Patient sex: M
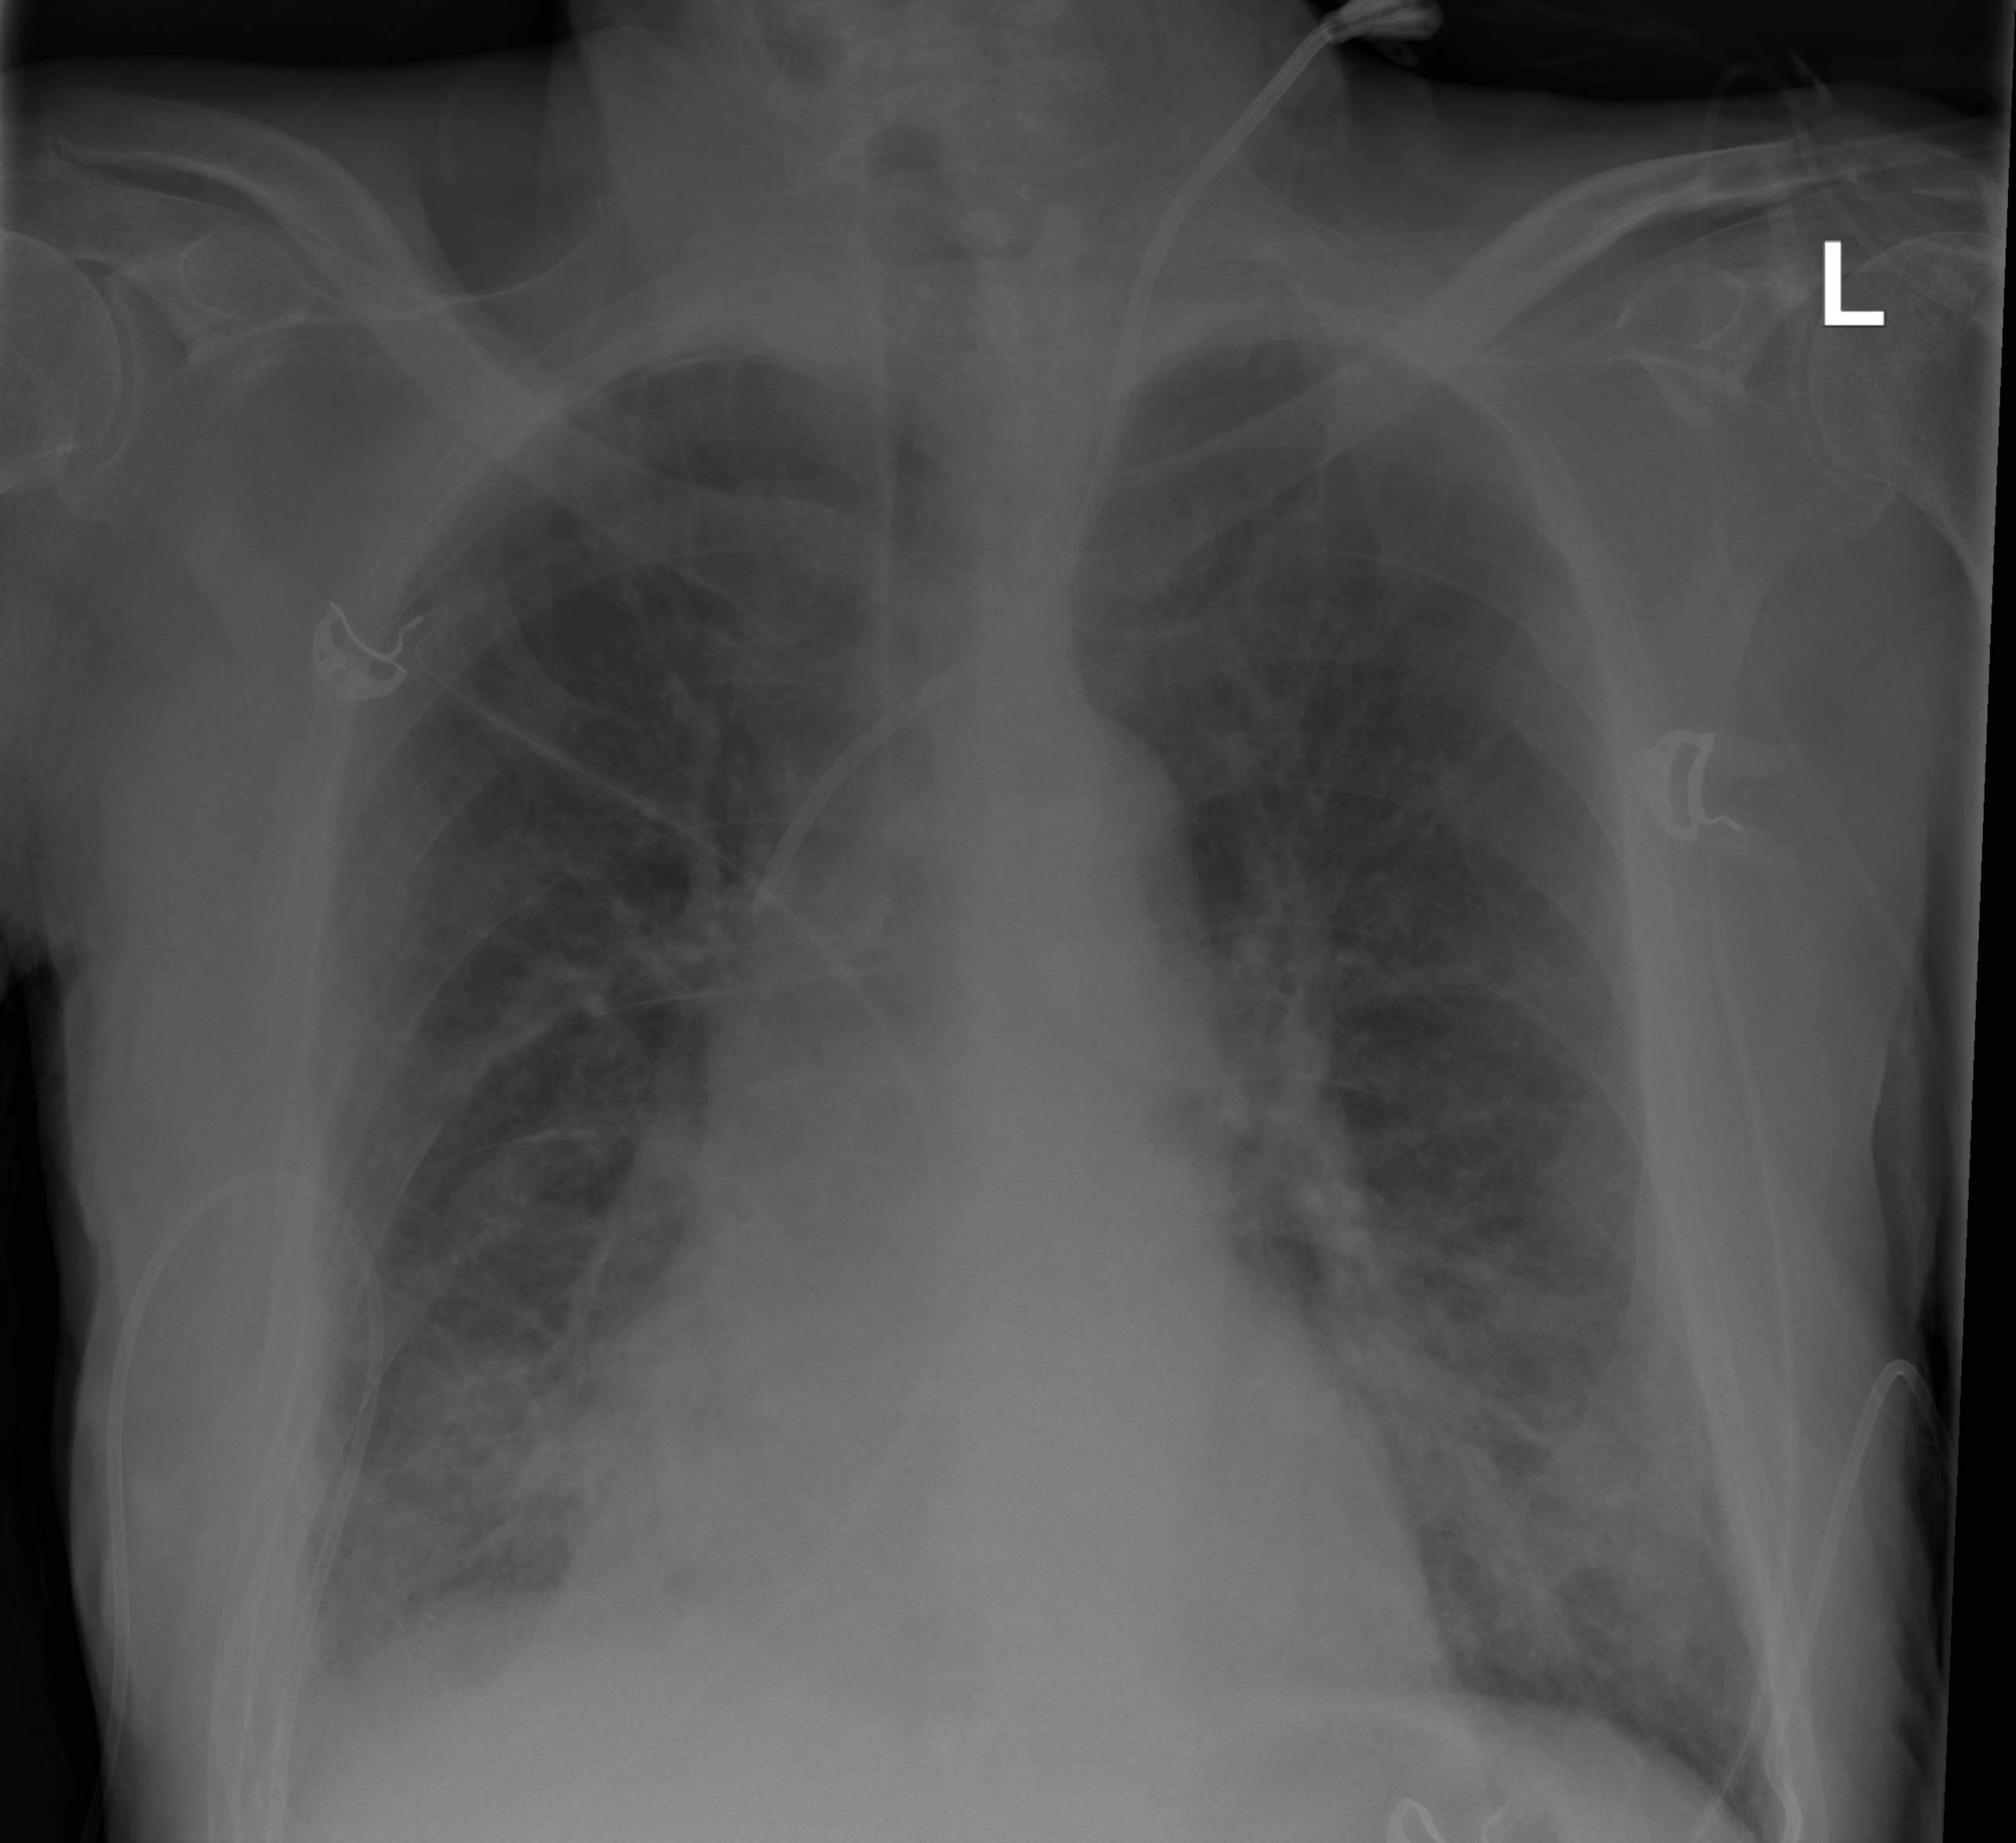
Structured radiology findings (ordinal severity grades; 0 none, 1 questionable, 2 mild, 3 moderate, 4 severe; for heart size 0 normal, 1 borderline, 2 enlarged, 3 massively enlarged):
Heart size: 1
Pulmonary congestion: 0
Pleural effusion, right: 2
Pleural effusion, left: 0
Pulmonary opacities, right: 2
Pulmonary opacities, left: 2
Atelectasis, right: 2
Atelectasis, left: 0